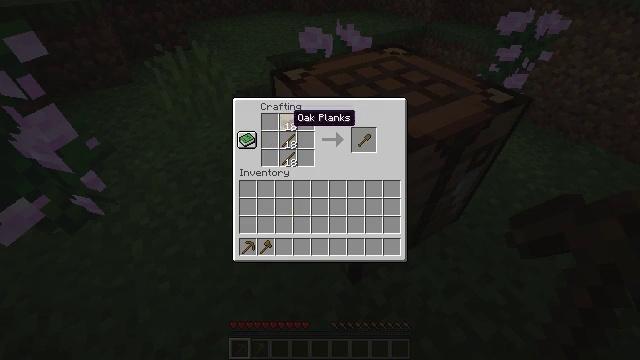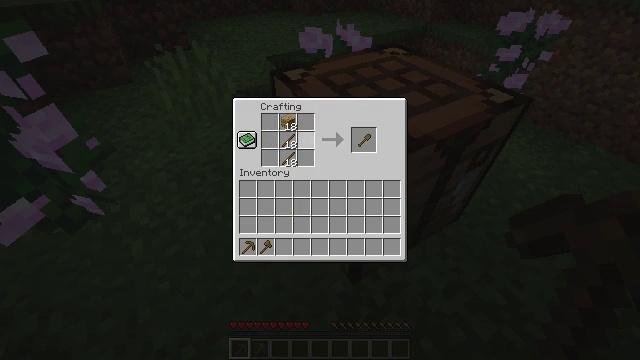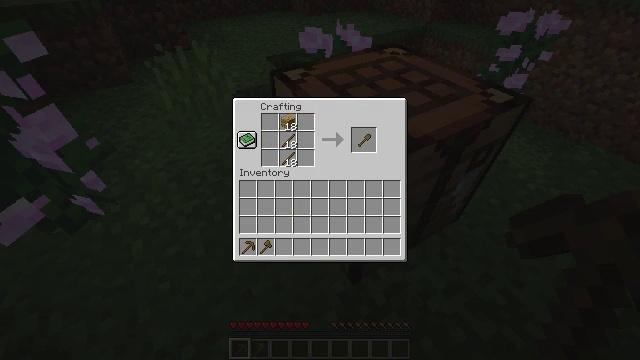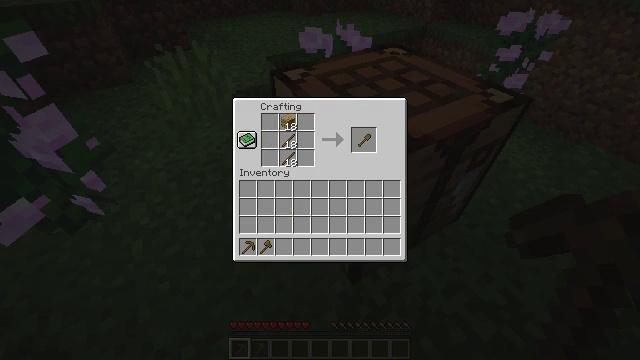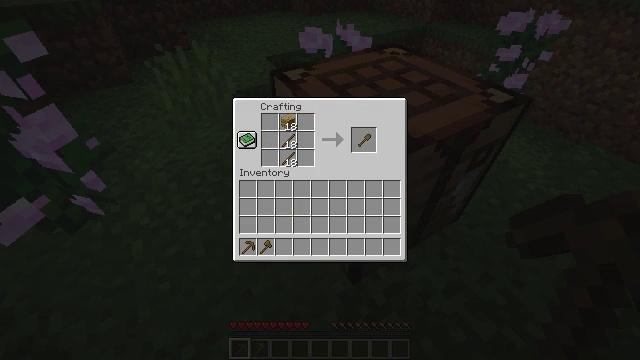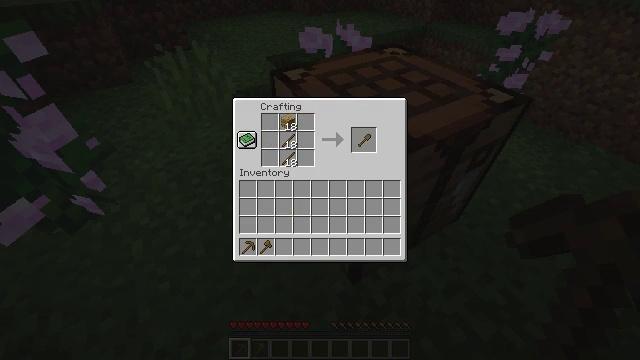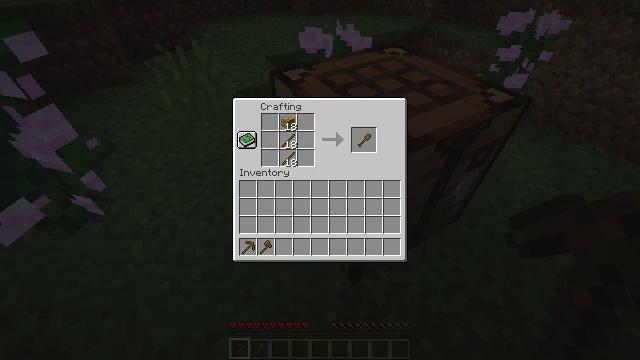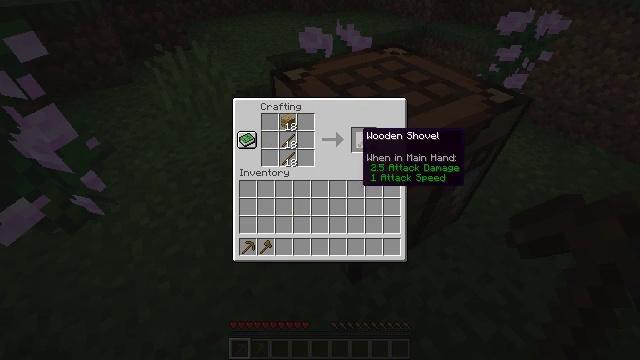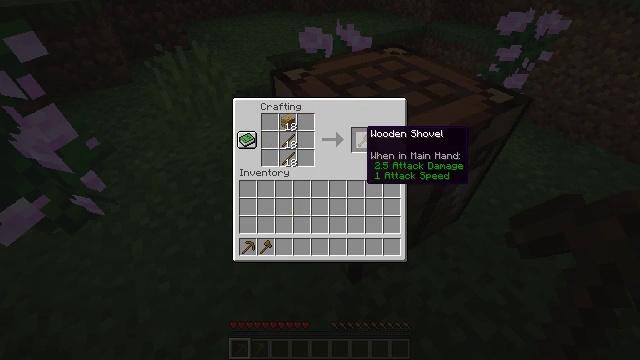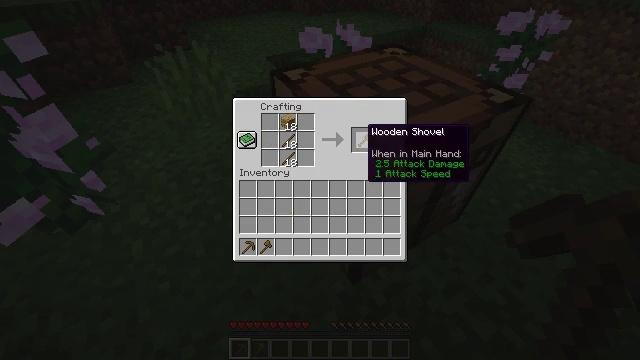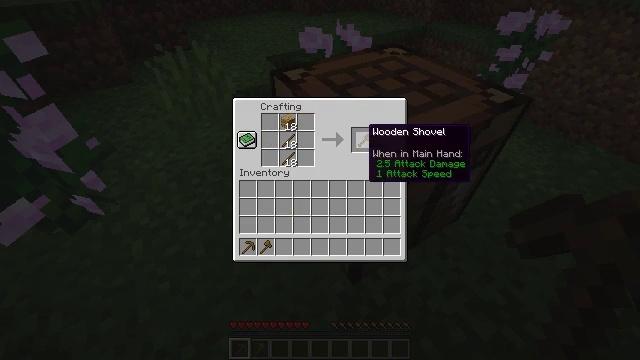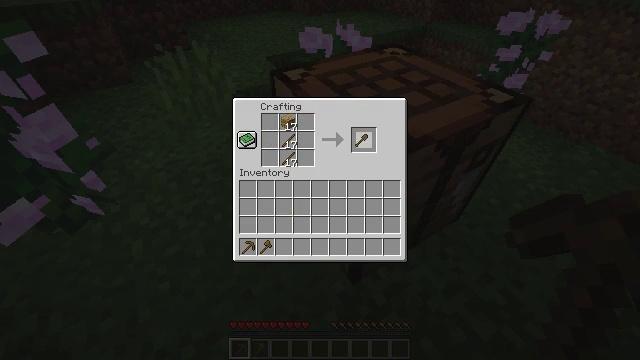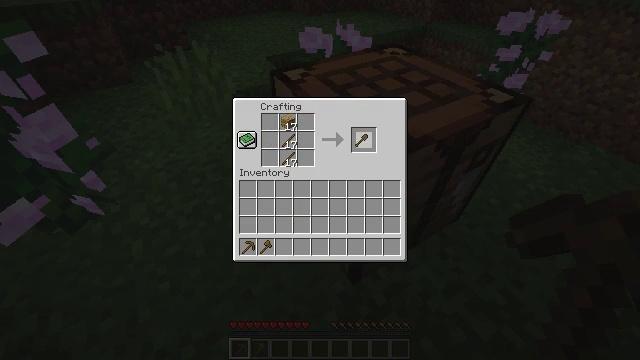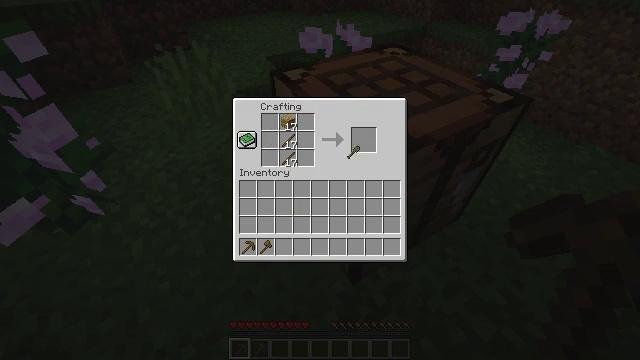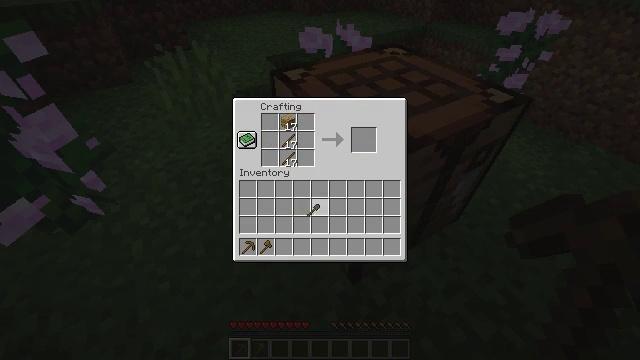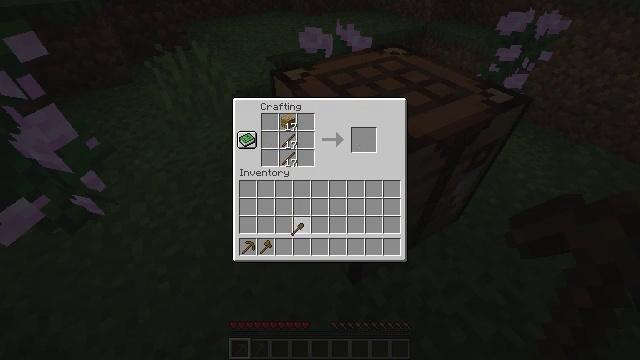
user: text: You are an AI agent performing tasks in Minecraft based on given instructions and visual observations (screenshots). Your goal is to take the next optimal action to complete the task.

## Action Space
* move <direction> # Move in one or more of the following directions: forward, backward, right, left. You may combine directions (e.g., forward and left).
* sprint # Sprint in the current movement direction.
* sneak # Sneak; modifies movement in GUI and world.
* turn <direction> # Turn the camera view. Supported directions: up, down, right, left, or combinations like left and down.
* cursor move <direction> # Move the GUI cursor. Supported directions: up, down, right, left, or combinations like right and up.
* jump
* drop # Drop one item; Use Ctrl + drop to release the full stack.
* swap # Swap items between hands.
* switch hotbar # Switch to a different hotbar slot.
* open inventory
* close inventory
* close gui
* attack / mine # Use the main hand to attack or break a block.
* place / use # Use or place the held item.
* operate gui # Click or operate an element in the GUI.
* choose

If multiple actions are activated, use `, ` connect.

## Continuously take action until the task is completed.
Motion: motion action
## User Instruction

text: Create a wooden shovel with planks and a stick.
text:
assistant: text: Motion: cursor move right
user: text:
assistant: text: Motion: cursor move right and down
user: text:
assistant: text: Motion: cursor move right
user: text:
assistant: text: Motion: no_op
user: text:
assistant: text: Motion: no_op
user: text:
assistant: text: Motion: no_op
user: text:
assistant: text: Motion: no_op
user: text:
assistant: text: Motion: no_op
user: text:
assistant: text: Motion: no_op
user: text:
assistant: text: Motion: no_op
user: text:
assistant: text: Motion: operate gui
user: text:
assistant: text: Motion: operate gui
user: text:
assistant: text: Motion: cursor move left and down
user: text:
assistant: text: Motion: cursor move left and down
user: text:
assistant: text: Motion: cursor move left and down
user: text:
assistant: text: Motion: no_op